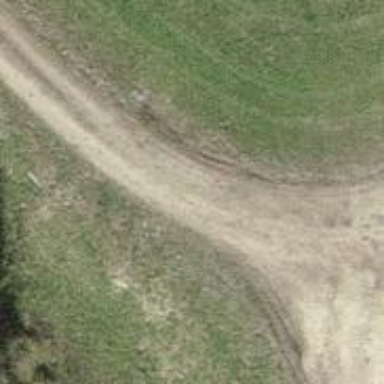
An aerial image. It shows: Track with compacted grade2 surface.